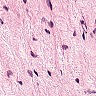
Metastatic tissue present: no